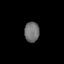
Tissue: prostate
Cell type: Fibroblasts
Senescence score: 0.81
Nuclear area (px): 287
Mean DAPI intensity: 115.352